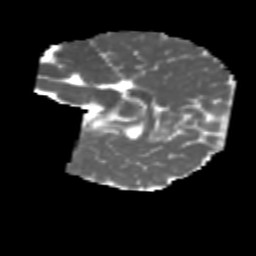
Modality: MD
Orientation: sagittal
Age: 7
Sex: female
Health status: healthy